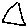
Label: triangle